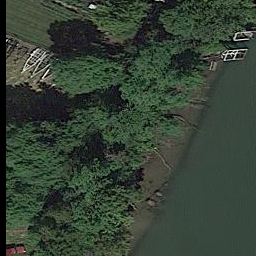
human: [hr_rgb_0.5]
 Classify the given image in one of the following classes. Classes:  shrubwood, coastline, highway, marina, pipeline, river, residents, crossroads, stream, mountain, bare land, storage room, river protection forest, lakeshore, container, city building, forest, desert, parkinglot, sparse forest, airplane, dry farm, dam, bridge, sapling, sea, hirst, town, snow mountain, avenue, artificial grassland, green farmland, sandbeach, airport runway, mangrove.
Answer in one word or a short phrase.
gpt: river protection forest